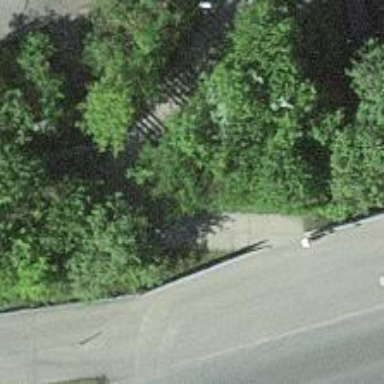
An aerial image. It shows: Set of steps on the road.